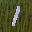
Label: 1